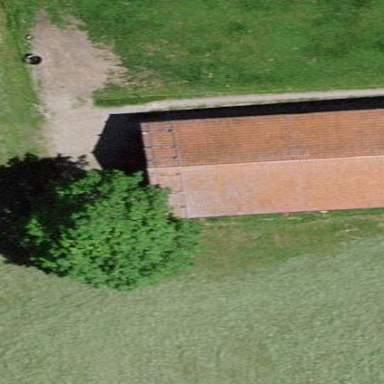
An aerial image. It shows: Farm auxiliary building.